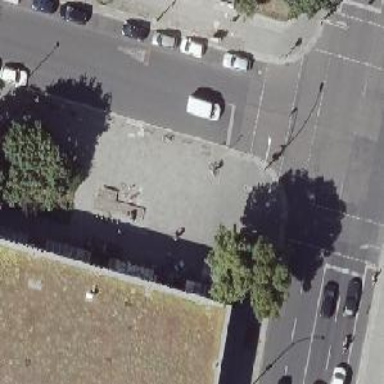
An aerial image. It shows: Historical memorial featuring statue.